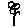
Label: flower